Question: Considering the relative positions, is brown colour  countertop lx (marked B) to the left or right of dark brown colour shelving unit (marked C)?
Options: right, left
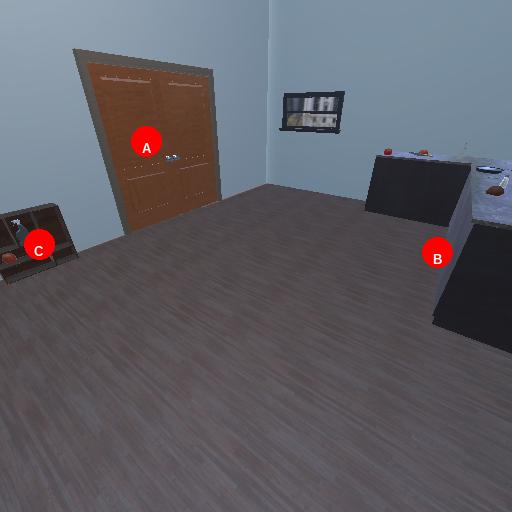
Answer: right